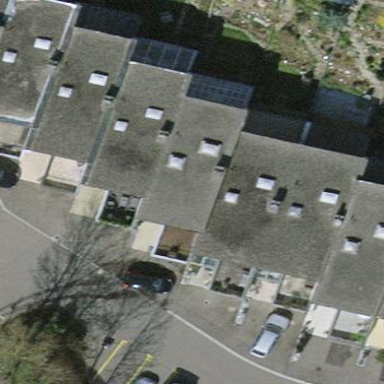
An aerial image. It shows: Terrace building.